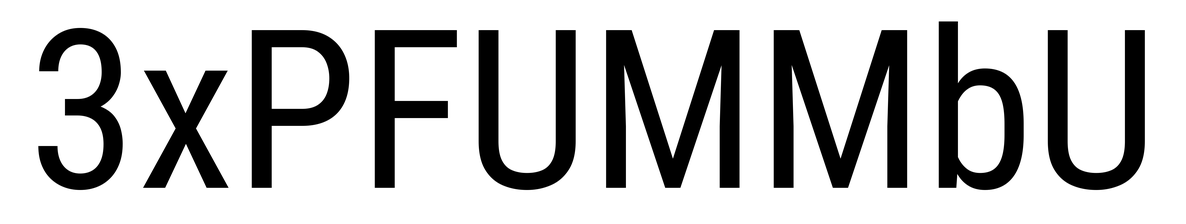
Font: Roboto_Condensed_Regular